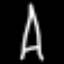
Label: The Eiffel Tower